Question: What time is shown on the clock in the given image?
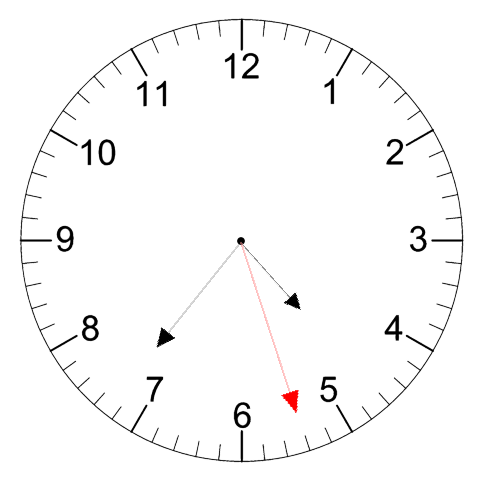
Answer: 04:36:27